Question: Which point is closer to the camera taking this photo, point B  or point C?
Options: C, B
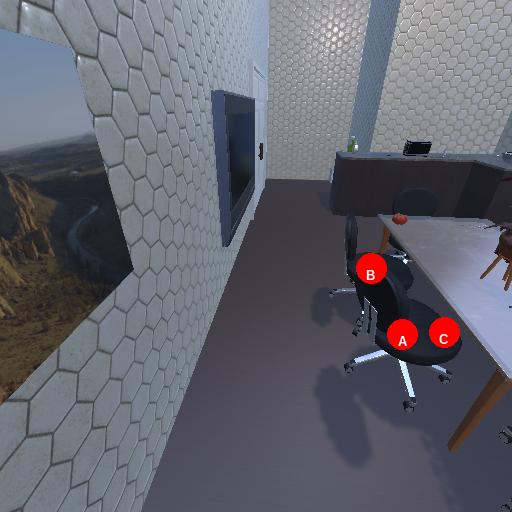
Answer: C